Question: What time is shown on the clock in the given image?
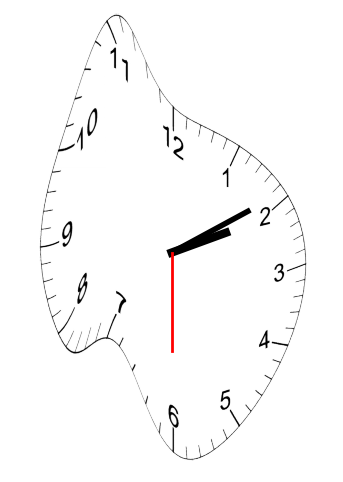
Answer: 02:09:30